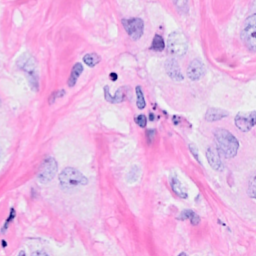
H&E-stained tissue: Breast